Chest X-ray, AP view. Patient: 50 years old, sex M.
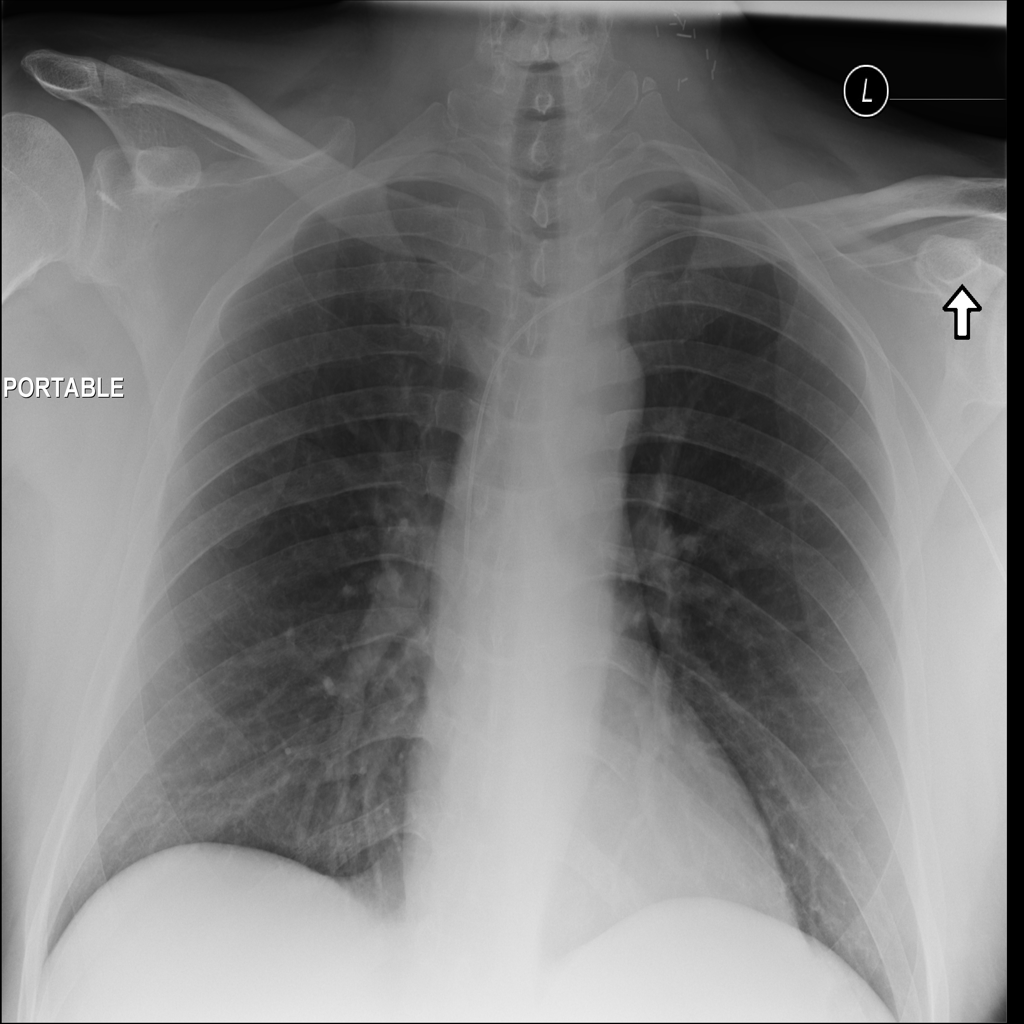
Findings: No Finding